Question: How can I split the path to get the file name '1_Lighthouse_20140306143834816.jpg'? And split the '1_Lighthouse_20140306143834816.jpg' to get the '1' as for my reference that number 1 is already exist.

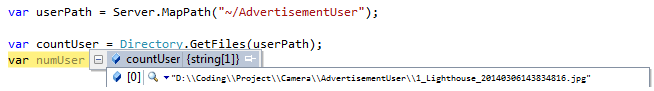
Answer: Use <URL>
'''
if(countUser.Length > 0)
{
var file = Path.GetFileName(countUser[0]);
....
'''
and then get the first character from the resulting string using the string indexer
'''
char firstChar = file[0];
if(firstChar == '1')
.....
}
'''